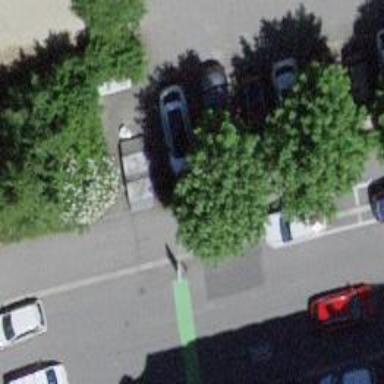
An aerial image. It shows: Urban tree with broadleaved leaves.